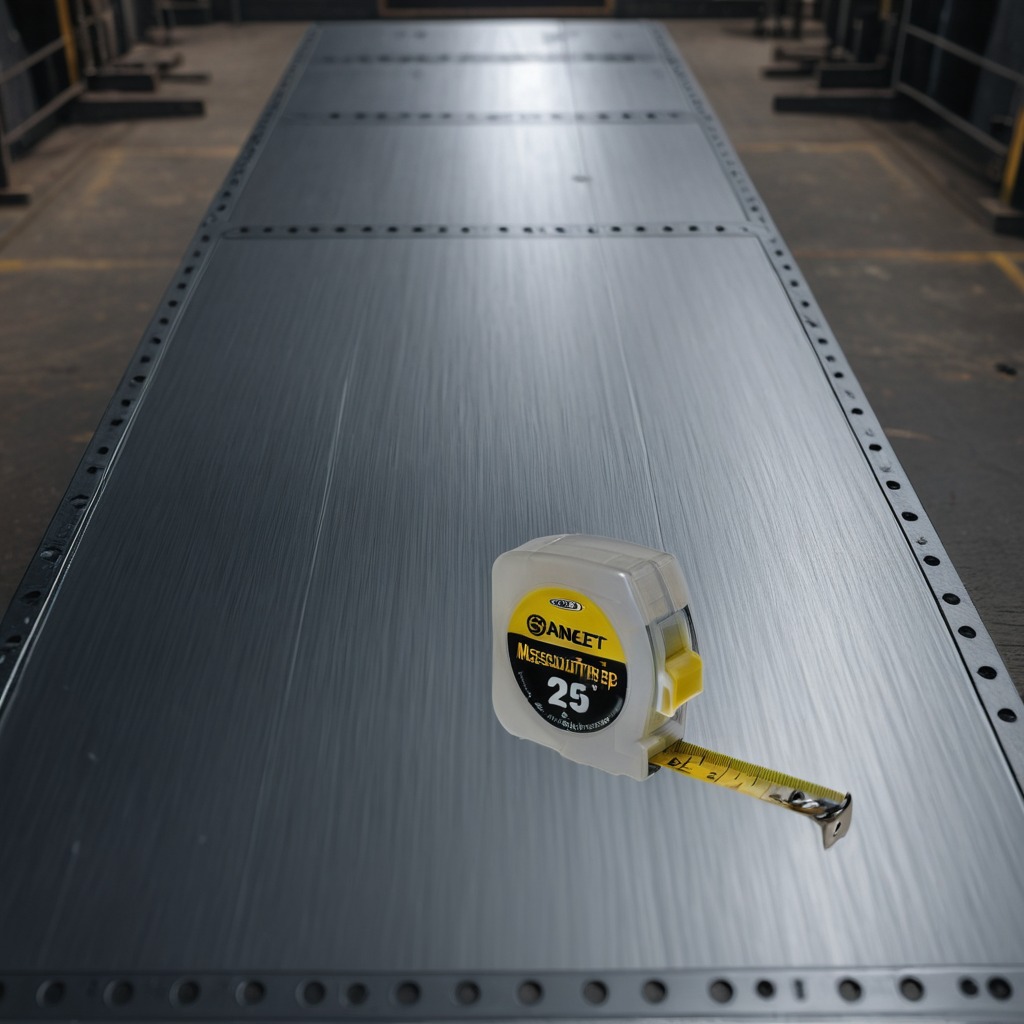
A measuring tape is lying on the cold steel table in a mining workshop.